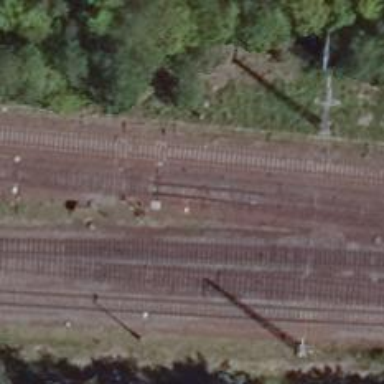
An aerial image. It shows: Disused railway.